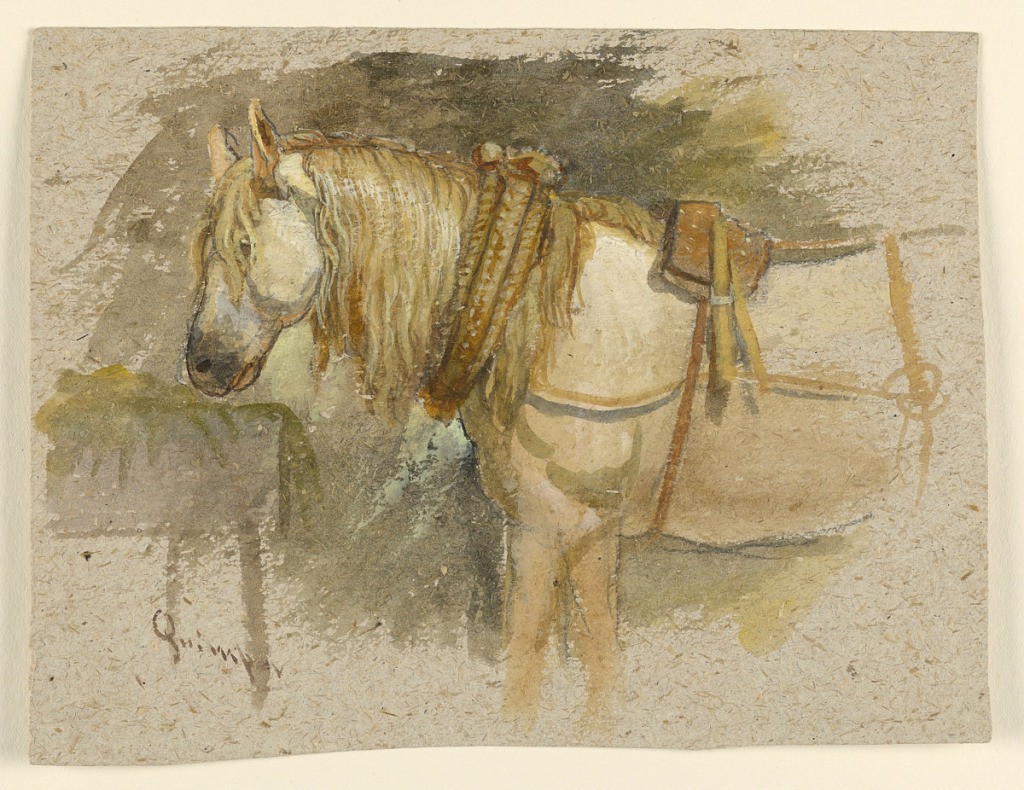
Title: Study of a Horse, Quimper, Brittany
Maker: Samuel Colman, American, 1832–1920
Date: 1873–74
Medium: Brush and watercolor, gouache, graphite on rough brown-grey paper
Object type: Drawing
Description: Upper forepart of a white, harnessed horse, shown in profile turned toward left, to a manger.